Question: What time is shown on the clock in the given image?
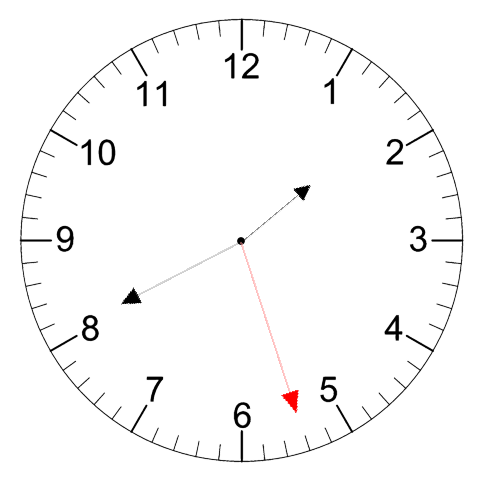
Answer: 01:40:27